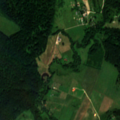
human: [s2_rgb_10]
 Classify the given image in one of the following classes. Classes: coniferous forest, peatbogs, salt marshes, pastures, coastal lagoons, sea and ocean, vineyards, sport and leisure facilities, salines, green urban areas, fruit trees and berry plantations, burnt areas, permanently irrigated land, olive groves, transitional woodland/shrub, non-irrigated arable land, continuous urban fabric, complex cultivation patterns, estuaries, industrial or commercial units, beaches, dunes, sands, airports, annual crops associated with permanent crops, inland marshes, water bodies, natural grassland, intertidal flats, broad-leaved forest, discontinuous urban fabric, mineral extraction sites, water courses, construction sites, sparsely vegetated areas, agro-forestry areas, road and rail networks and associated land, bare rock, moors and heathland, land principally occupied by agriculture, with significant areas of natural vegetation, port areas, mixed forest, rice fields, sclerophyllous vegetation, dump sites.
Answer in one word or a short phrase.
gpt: non-irrigated arable land, land principally occupied by agriculture, with significant areas of natural vegetation, broad-leaved forest, mixed forest